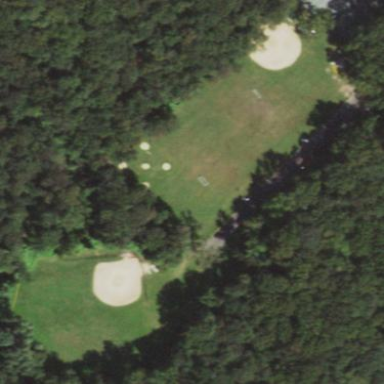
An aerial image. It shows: Park.